CT reconstruction: convct
Segmentation target: spine
Patient: F, age 69
Metal implant: no
Axial slice:
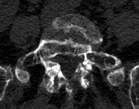
Sagittal slice:
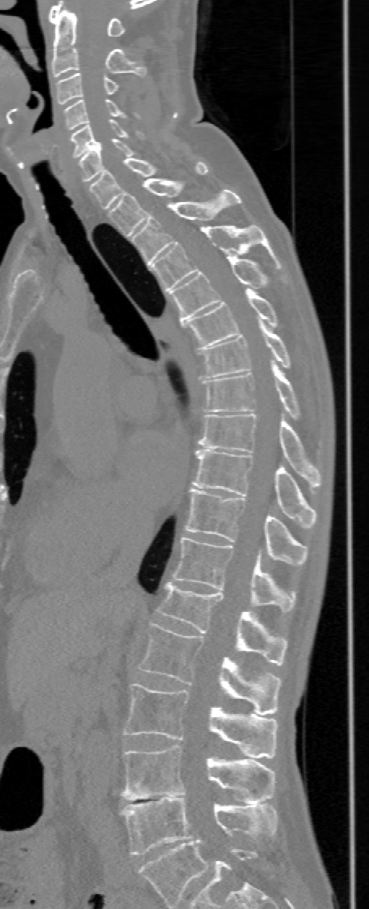